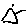
Label: triangle